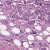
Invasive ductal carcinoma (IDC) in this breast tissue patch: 1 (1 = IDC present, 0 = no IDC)